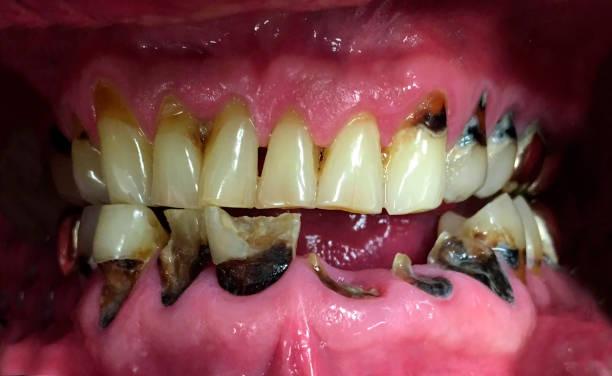
Condition: Gingivitis